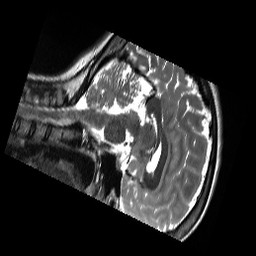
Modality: T2w
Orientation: sagittal
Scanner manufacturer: siemens
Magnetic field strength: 3 T
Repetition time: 13.52 s
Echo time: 0.088 s